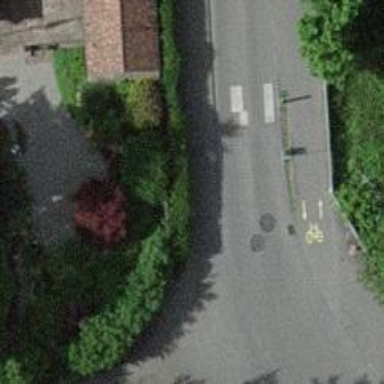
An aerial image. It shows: Lift gate barrier.